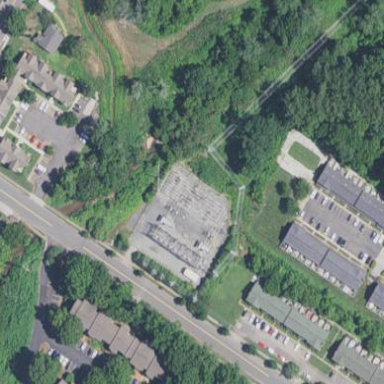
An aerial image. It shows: Distribution level power substation enclosed by fence.